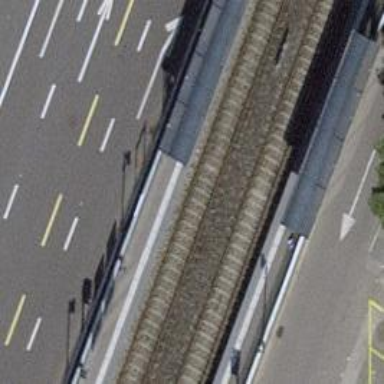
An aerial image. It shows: Light rail station.